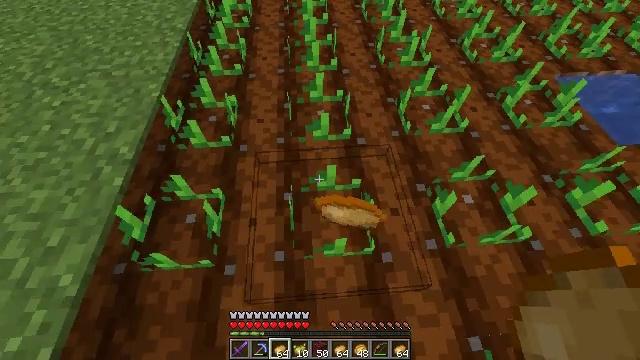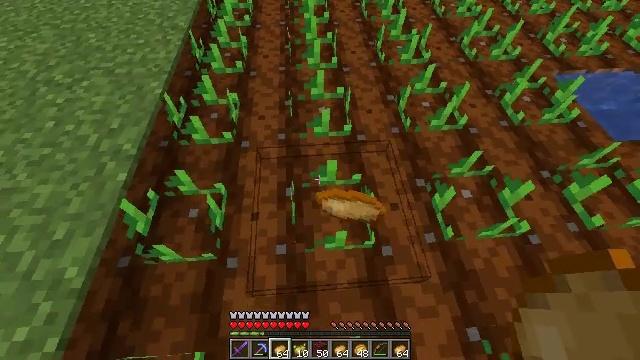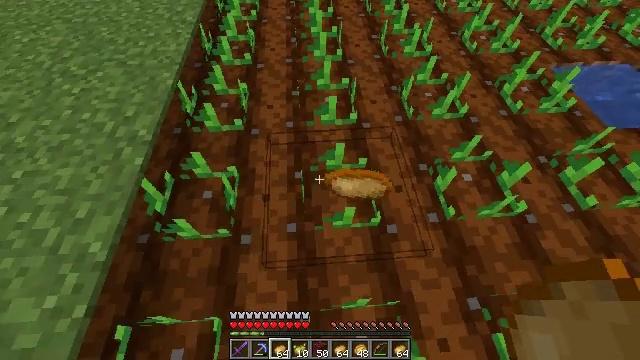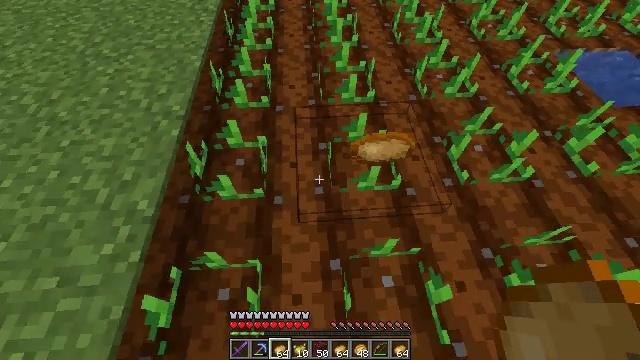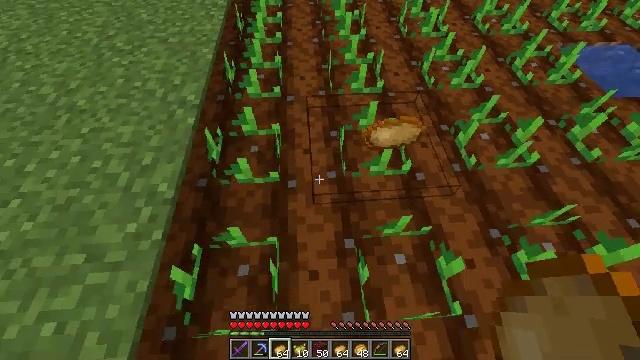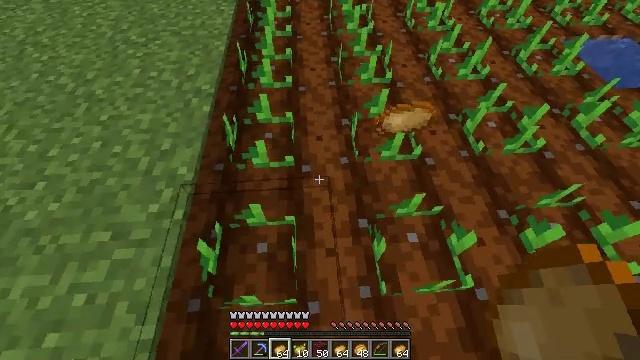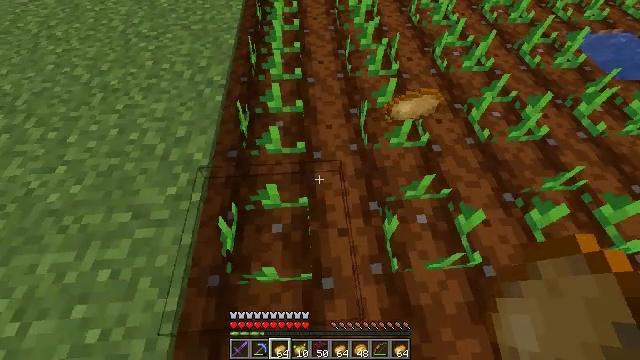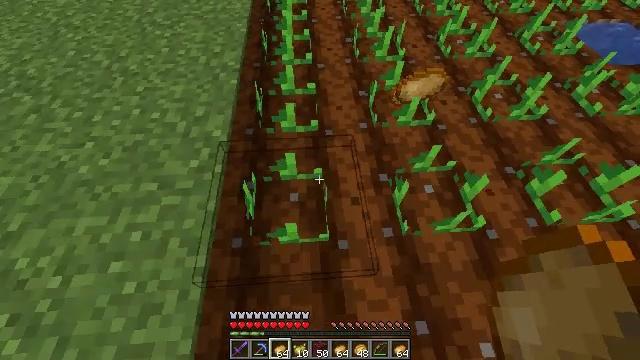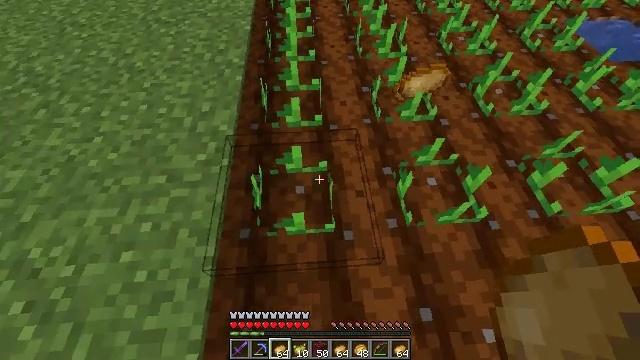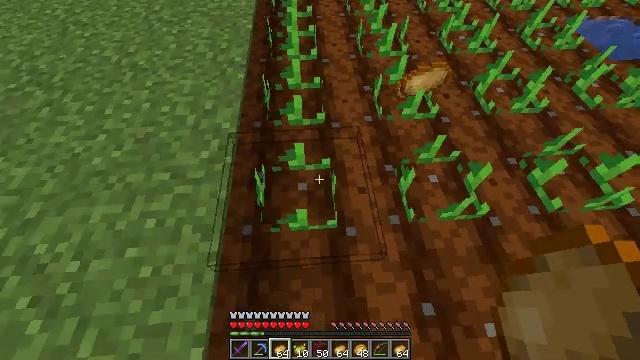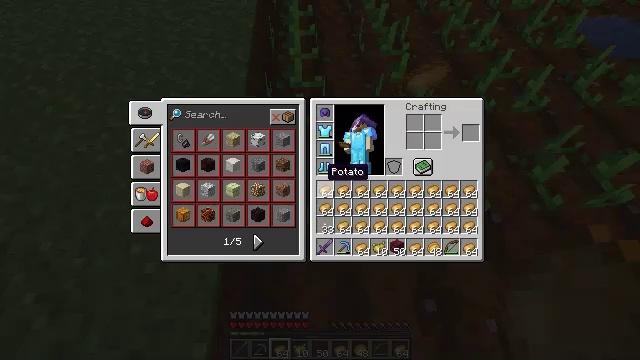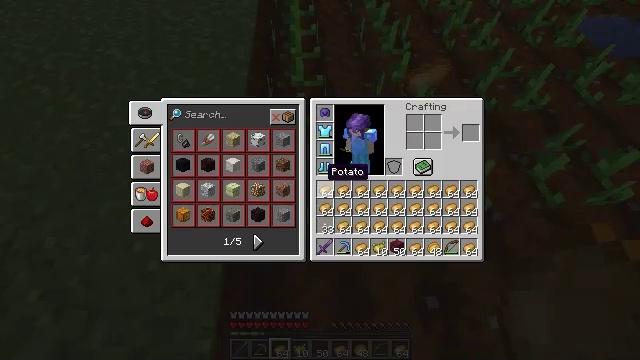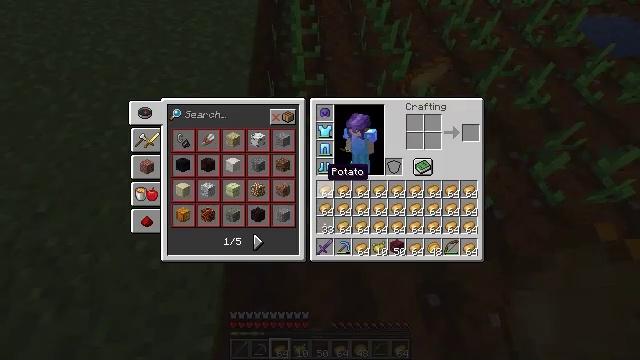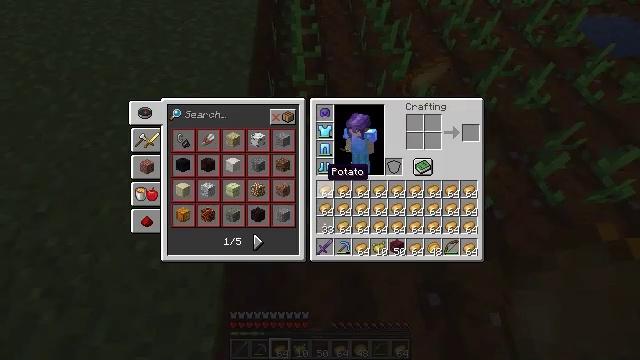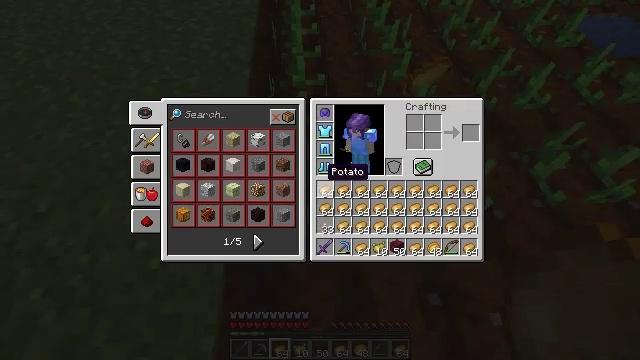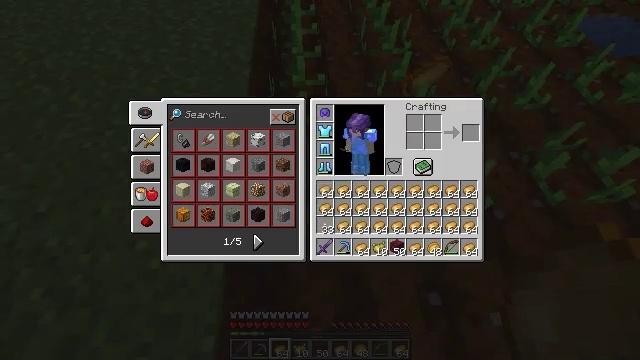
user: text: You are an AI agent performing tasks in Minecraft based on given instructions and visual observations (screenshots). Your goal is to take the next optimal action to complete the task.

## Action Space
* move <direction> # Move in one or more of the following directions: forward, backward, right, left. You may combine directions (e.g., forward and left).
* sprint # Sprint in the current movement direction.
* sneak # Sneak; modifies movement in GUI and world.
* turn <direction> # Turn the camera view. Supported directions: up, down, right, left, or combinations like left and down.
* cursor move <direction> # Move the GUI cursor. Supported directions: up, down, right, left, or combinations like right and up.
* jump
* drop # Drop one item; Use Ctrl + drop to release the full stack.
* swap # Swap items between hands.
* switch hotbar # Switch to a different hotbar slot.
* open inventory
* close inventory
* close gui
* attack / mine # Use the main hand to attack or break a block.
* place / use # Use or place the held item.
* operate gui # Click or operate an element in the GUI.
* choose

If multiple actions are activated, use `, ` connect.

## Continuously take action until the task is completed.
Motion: motion action
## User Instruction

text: Remove a poisonous potato from the inventory.
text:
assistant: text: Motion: move back and move left
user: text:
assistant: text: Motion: move back and move left
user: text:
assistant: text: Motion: move back and move left
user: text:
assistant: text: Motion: move back and move left
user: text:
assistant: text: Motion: move back and move left
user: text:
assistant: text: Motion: move back
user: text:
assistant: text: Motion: no_op
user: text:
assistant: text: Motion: no_op
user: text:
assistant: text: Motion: no_op
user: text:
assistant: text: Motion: open inventory
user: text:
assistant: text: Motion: open inventory
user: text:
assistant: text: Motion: open inventory
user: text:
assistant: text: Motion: open inventory
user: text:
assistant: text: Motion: no_op
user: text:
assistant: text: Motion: no_op
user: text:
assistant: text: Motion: no_op
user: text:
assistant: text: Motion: no_op
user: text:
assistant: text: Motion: close inventory
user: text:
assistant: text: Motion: turn left and up, close inventory
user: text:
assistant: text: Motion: turn left and up, close inventory
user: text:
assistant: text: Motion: turn left and up
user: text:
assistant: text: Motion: turn left and up
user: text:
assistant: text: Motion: turn left and up
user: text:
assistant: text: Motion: turn left and up
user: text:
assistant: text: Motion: turn left and up
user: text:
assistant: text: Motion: turn left
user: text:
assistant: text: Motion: turn left
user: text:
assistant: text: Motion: turn left
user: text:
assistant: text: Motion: turn left
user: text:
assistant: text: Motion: turn right and up